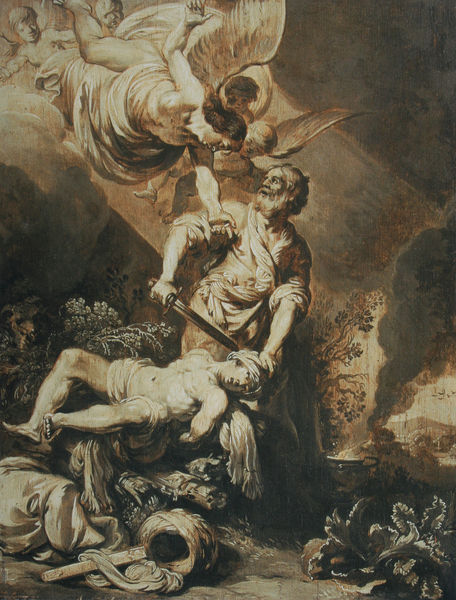
Titel: Abrahams Opfer
Künstler: Pieter Lastman
Standort: Amsterdam
Institution: Museum Het Rembrandthuis
Schlagwörter: blue, people, red, religious, robes, sword, white, black, gold, green, grey, hair, old, painting, yellow, brown, plant, smoke, angel, angels, clouds, heaven, man, sky, orange, trees, death, child, light, plants, beard, old man, wings, dead, cherub, cherubs, drapery, brightness, person, basket, neck, religion, fire, god, shadows, ochre, christian, altar, christianity, bible, father, son, dagger, help, ritual, kill, boys, sepia, point, murder, knife, archangel, sacrifice, testament, slain, offering, execution, michael, attack, greenery, fuck, demon, moody, ad, facial hair, r, h, bad, saviour, re, abel, abraham, genesis, fd, gj, dfg, st, isaac, ds, morbid, heavan, cain, theology, issac, hgf, gfd, gdf, gffd, ncvfb, gsr, 'utdj, gtdfsg, fdhjn, fjnfdh, hf, dnf, fdjmhgsjuyh, rtyrtyryryrrytytr, judaism, pplant, vegetations